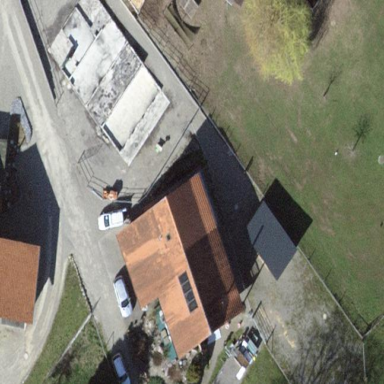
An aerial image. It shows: Simple and straightforward house.